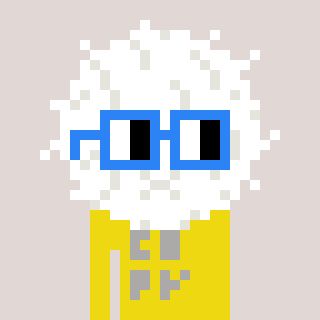
a pixel art character with square blue glasses, a cottonball-shaped head and a yellow-colored body on a warm background